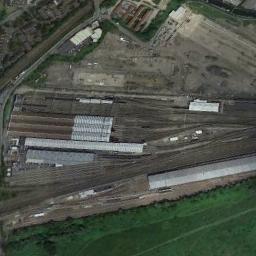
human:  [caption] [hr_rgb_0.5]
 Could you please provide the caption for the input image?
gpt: The railway station is on the bare land next to the grass .

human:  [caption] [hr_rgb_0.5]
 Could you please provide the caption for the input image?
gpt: There is a railway station under construction in a good environment .

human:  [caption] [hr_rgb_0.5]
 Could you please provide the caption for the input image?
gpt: The railway station has lots of railways and some striped buildings and the railway station is between a clearing and a lawn .

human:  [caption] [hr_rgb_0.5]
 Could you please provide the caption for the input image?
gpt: Many trees are near the railway station .

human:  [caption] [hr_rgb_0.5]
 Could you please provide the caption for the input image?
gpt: There are some buildings and a green meadow beside the railway station .